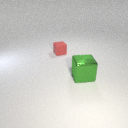
large green metal cube to the right of small red rubber cube